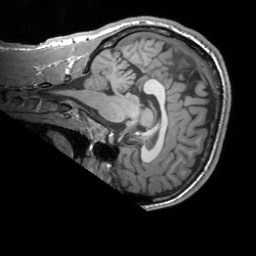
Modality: T1w
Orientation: sagittal
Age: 22
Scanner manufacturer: siemens
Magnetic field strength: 3 T
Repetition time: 1.9 s
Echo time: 0.00252 s